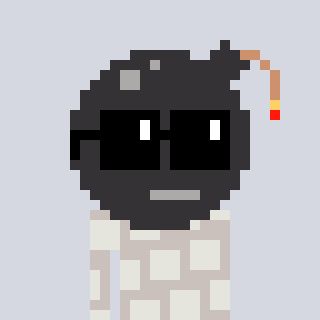
a pixel art character with square black sunglasses, a bomb-shaped head and a foggrey-colored body on a cool background